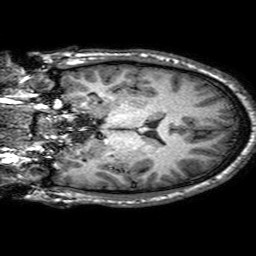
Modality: T1w
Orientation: coronal
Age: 20
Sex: male